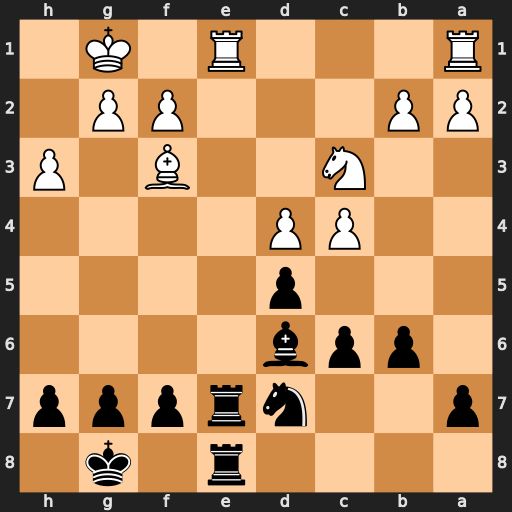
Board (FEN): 4r1k1/p2nrppp/1ppb4/3p4/2PP4/2N2B1P/PP3PP1/R3R1K1
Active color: b
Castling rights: -
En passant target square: -
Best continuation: Rxe1+ Rxe1 Rxe1#